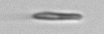
Label: fiber